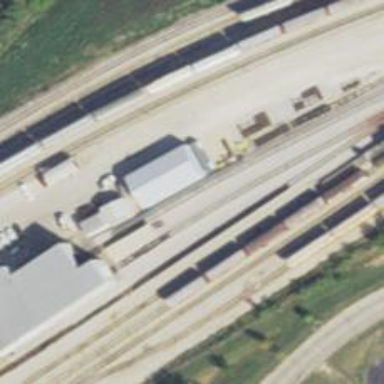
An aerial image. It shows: Railway siding with rails.